Interaction volume radius: 5 \u00c5
Interaction volume height: 20 \u00c5
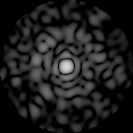
Disorder parameter: 0.8346